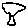
Label: tree